Question: What methods can I use to buffer pixels by their associated pixel values? For example, the image on the left shows a raster image with pixel radius values ranging from 0 - 5 (note "black" values are 0). The image on the right shows the buffers I am trying to produce based on these pixel values. Per Stack Exchange policies, I have also included a MATLAB script for reproducible data.

---
'''
% Generate a grid of 0s to begin with.
m = zeros(300, 400, 'uint8');
% Generate 1000 random pixels.
numRandom = 1000;
linearIndices = randi(numel(m), 1, numRandom);
% Assign a radius value of 1-5 for each pixel
m(linearIndices) = randi(5, [numel(linearIndices) 1]);
% Display it.
image(m);
colormap(hot);
'''
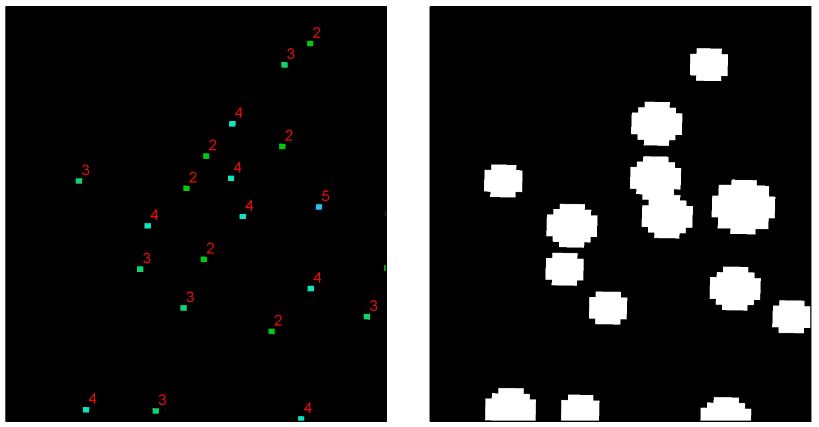
Answer: One approach:
'''
% Generate a grid of 0's to begin with.
m = zeros(300, 400, 'uint8');
% Generate 1000 random pixels.
numRandom = 9;
linearIndices = randi(numel(m), 1, numRandom);
% Assign a radius value of 1-5 for each pixel
m(linearIndices) = randi(5, [numel(linearIndices) 1]);
%%
buffer = false(size(m));
for radius =1:5 % update to actual range
im_r = m==radius;
se = strel('disk',radius);
im_rb = imfilter(im_r, double(se.getnhood()));
buffer = buffer | im_rb;
end
imshowpair(m,buffer,'montage');
'''